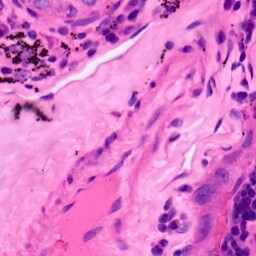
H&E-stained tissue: Lung